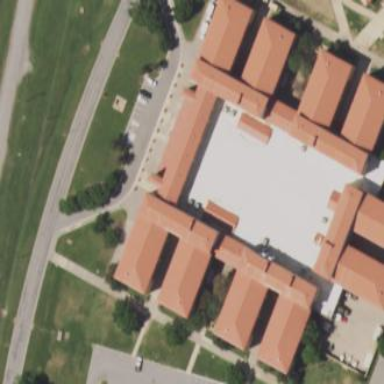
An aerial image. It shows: Building that serves as military barracks.